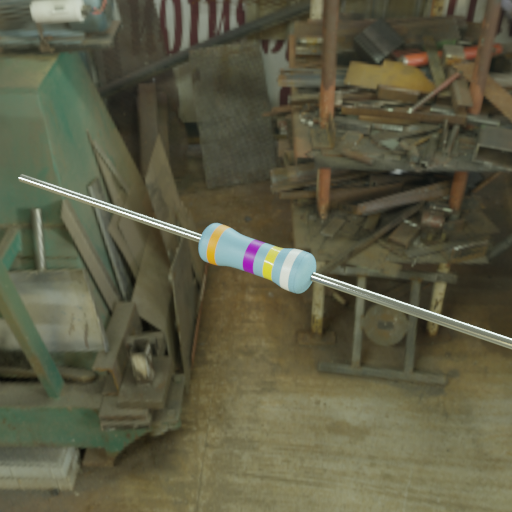
Resistor colour bands (in order): orange, violet, yellow, white